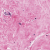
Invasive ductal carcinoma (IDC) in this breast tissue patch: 0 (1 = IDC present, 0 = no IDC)